Question:
Please give a look on the above screenshot of Chrome console. Though 1st line of jQuery code should change the "Top Position" of "#footer" DIV to 1426px, 'jQuery("#footer").position().top' is showing as 1401 only. Its Top is expected to 1426, but shown as 1401. Please let me know if you understand its underlying causes.
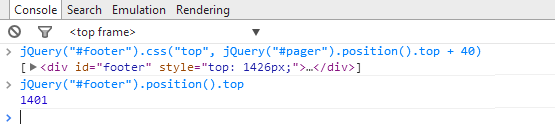
Answer: It was solved! Explanation: The "position" CSS property of #footer element was not defined, so by default, it would become "static". To solve this issue, I had to change its "position" property to "absolute".